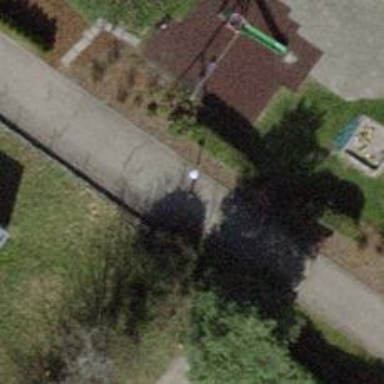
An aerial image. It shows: Bollard.